Question: My control uses a WPF DataGrid. If you click the empty header in the top left it selects all rows. This is a standard part of DataGrid, not anything I've added.
However, my users are having trouble because this 'button' doesn't focus the DataGrid. How can I fix this?
<URL>
Edit: This is the Excel analogue of the DataGrid button I am talking about. It's not a true button, but a header of some kind:

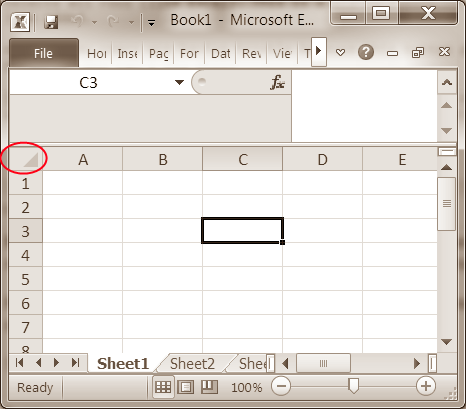
Answer: If you look in <URL> you can notice this button.

So you can write event handler to 'Click' event for this button and in this handler you can focus the grid.
'''
private void myGrid_Loaded(object sender, RoutedEventArgs e)
{
DataGrid dg = sender as DataGrid;
Border border = VisualTreeHelper.GetChild(dg, 0) as Border;
ScrollViewer scrollViewer = VisualTreeHelper.GetChild(border, 0) as ScrollViewer;
Grid grid = VisualTreeHelper.GetChild(scrollViewer, 0) as Grid;
Button button = VisualTreeHelper.GetChild(grid, 0) as Button;
if (button != null && button.Command != null && button.Command == DataGrid.SelectAllCommand)
{
button.Click += new RoutedEventHandler(button_Click);
}
}
void button_Click(object sender, RoutedEventArgs e)
{
myGrid.Focus();
}
'''